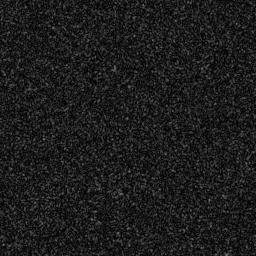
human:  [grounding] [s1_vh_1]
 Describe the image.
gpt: In the satellite image, there is  <ref>1 medium ship </ref> <box>[[87, 0, 98, 20, 0]]</box> located at top right.